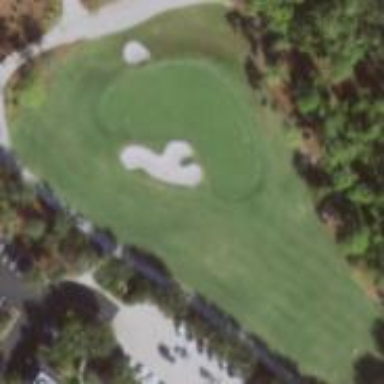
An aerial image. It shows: Rough grassy area used for golf.